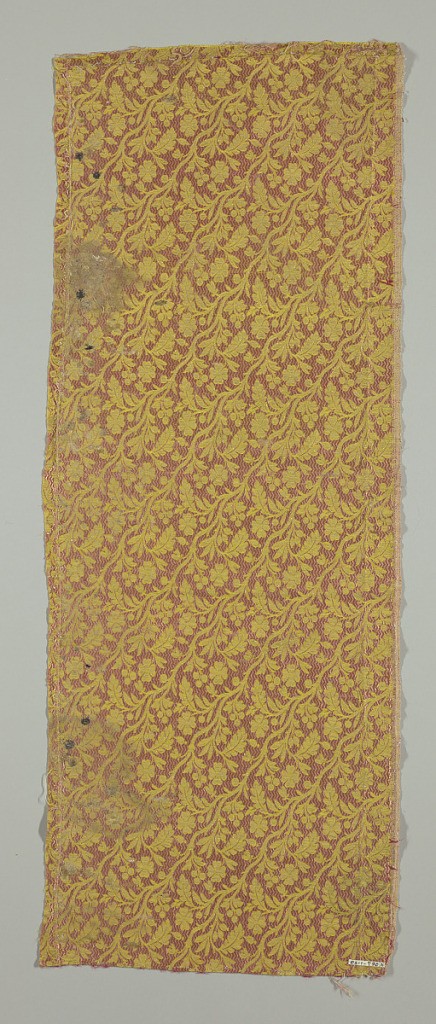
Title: Fragments
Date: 19th century
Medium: silk, cotton. metallic Technique: woven
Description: Diagonal lines of floering plants in rose and gold.